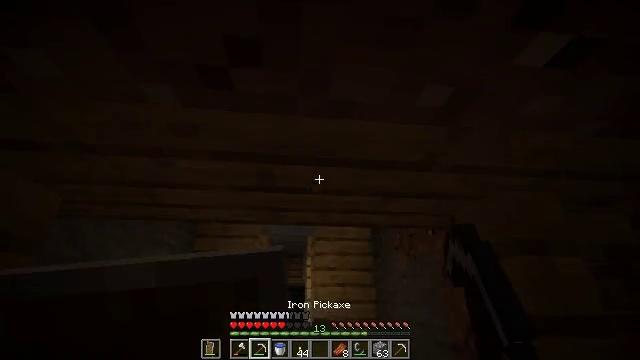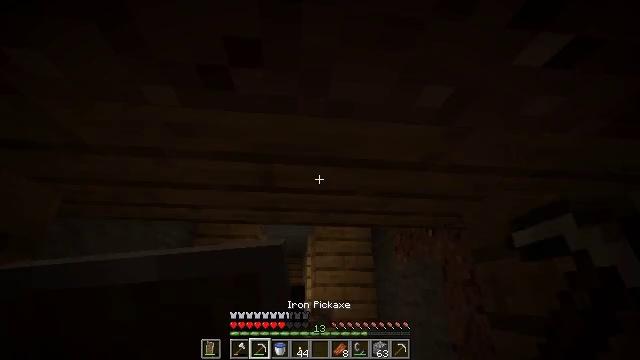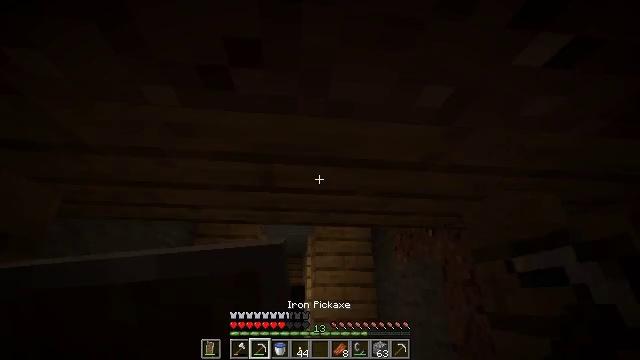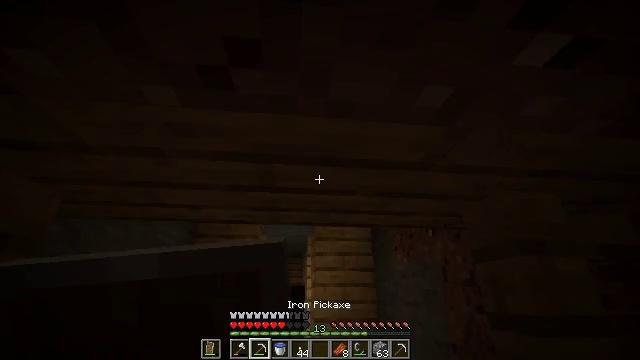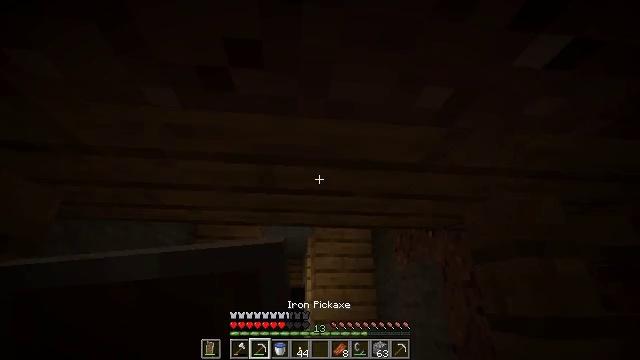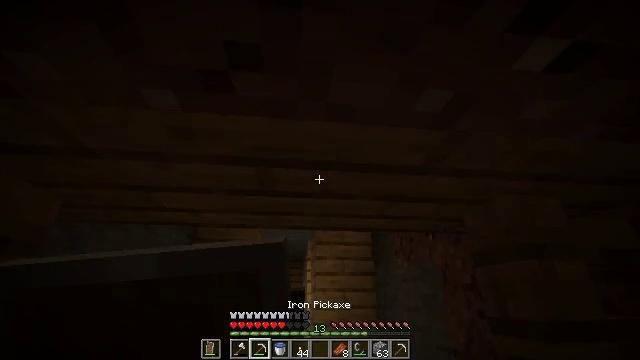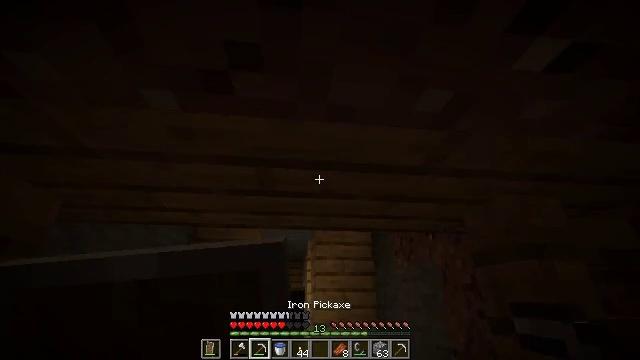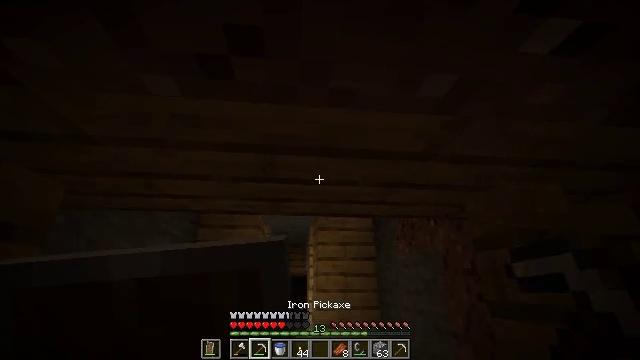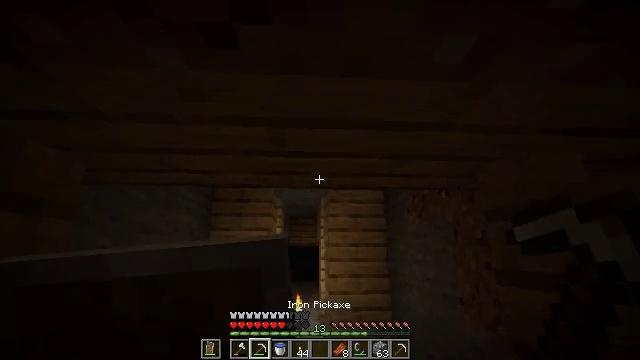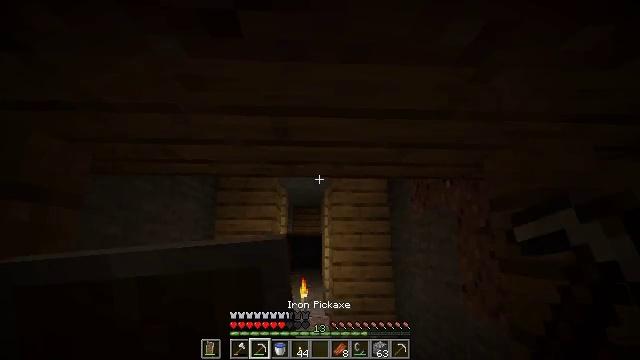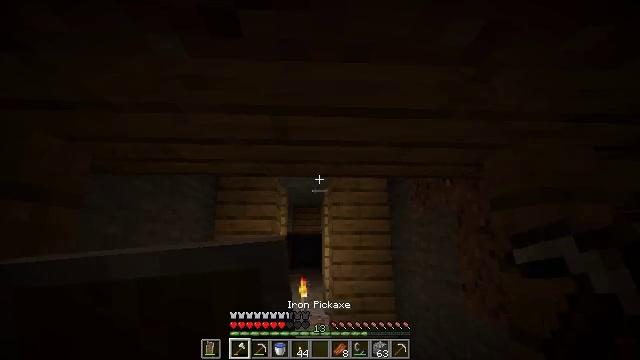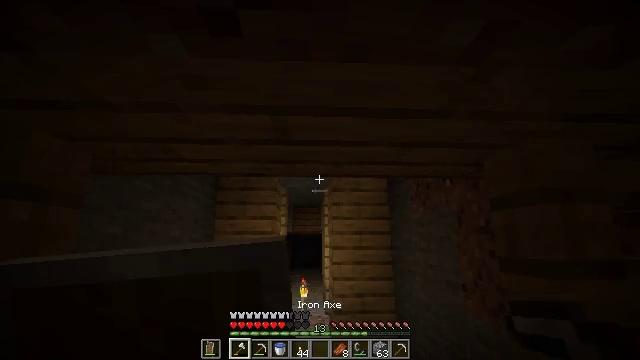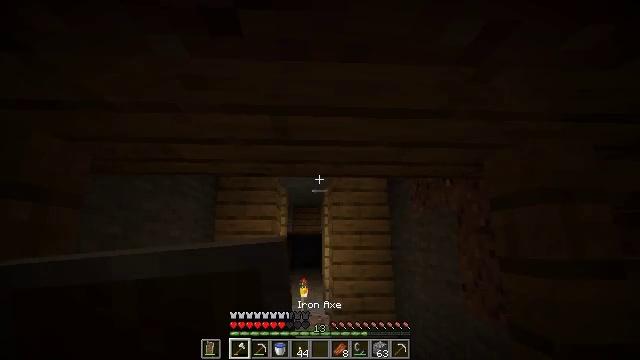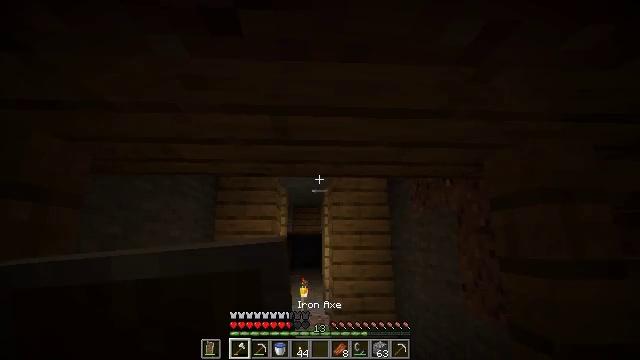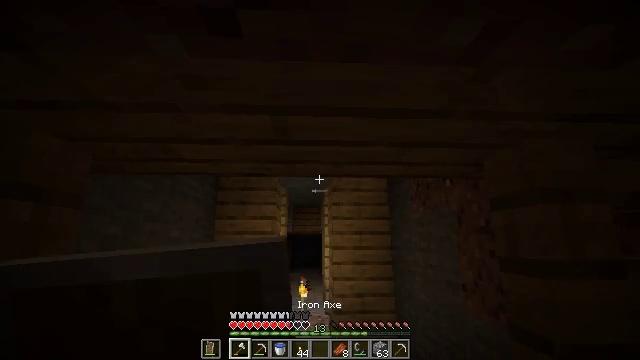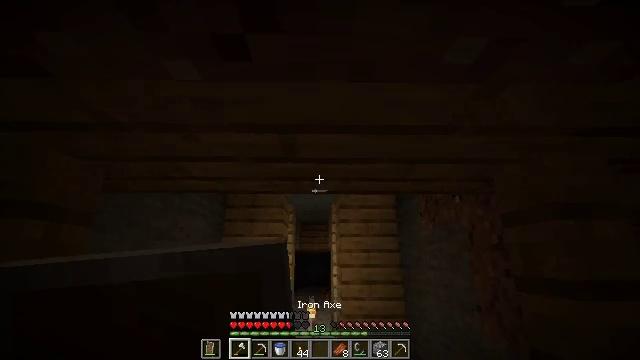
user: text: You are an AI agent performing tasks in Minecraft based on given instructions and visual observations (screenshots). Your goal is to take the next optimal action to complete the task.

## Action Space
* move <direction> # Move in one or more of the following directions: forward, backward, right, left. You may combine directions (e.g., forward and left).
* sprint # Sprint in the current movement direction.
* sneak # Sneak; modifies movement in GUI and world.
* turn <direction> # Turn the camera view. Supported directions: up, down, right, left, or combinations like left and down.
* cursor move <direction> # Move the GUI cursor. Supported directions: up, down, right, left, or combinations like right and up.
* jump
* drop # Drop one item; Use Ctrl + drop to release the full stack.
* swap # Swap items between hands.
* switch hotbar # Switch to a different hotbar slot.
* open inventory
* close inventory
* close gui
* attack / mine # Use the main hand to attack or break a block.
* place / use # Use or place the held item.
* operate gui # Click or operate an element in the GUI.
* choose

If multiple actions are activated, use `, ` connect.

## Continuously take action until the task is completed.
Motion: motion action
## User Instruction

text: Kill the cave spider.
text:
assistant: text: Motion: no_op
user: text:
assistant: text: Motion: no_op
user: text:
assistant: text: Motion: no_op
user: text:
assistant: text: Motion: no_op
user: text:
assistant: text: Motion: no_op
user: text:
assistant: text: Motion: no_op
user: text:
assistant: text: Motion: turn down
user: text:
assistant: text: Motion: turn left and down
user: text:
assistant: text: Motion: turn down
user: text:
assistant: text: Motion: switch to hotbar 1
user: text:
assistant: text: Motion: switch to hotbar 1
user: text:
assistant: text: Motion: switch to hotbar 1
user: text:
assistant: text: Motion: no_op
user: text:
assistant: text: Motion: no_op
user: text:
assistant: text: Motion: turn left and up
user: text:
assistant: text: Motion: turn left and up
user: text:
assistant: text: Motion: no_op
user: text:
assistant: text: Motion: move forward
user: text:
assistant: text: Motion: move forward
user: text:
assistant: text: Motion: move forward
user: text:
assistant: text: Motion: move forward
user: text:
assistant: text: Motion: move forward
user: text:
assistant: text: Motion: move forward and move right
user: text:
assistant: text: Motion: move forward and move right, turn left and up
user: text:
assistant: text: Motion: move forward and move right, turn left and up
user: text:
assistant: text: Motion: move right, turn left and up
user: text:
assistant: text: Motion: turn left and up
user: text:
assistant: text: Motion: turn left and up
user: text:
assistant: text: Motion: turn left
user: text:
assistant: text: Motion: turn left and up